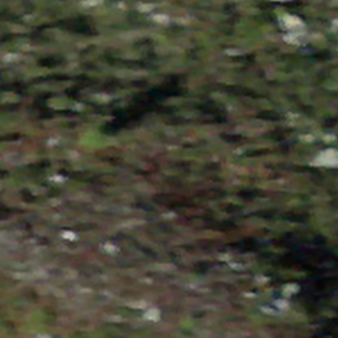
Label: other